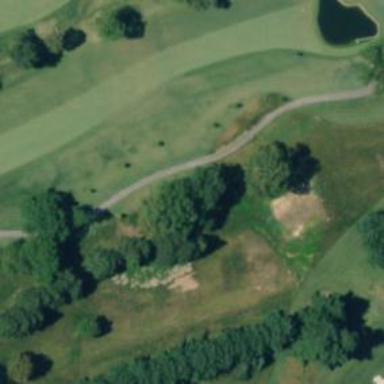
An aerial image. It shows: Golf fairway surrounded by grass.